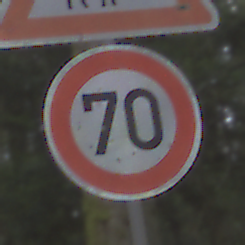
Verkehrszeichen: Geschwindigkeit70
Zusatzzeichen oben: ViehtriebLinks
Umgebung: Outdoor, Nature
Tageszeit: Midday
Wetter: Overcast
Licht: Natural
Jahreszeit: NotSpecified
Kontrast: LowContrast